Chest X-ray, PA view. Patient: 59 years old, sex M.
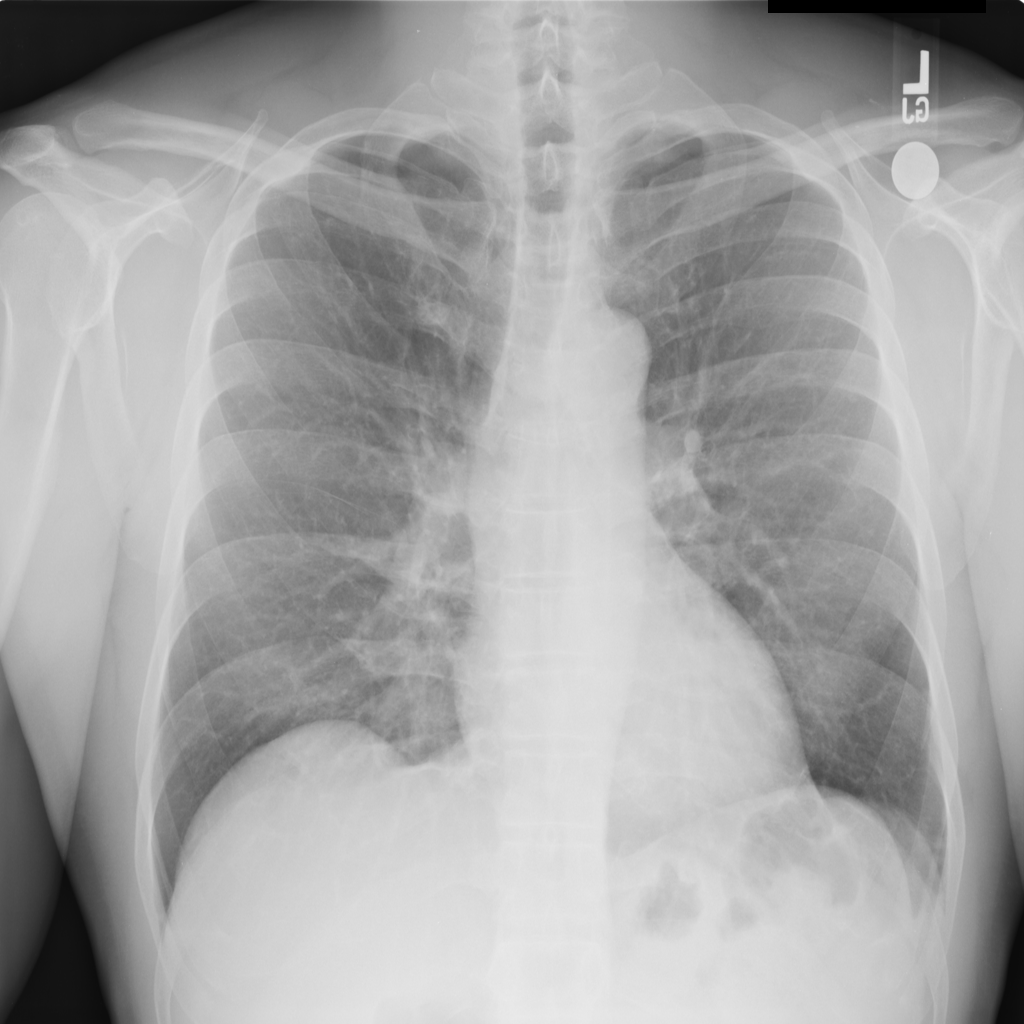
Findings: No Finding